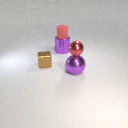
large purple metal sphere in front of small brown metal cube